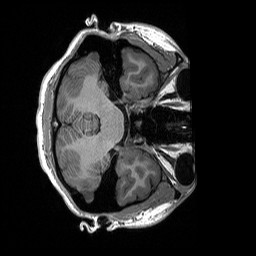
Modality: T1w
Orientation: axial
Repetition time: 8 s
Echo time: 0.066 s